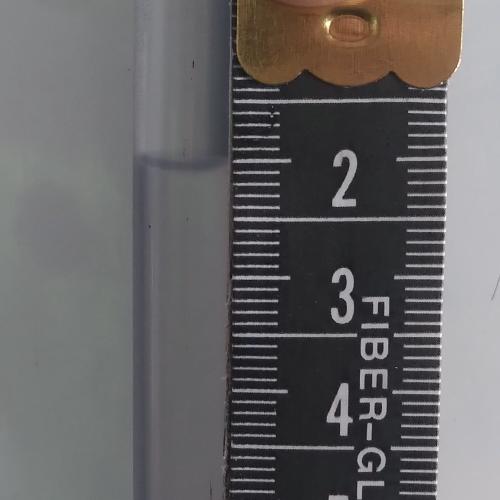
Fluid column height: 2.1 cm